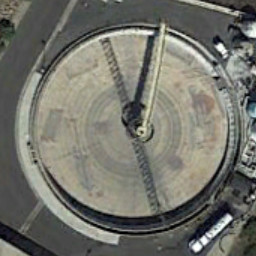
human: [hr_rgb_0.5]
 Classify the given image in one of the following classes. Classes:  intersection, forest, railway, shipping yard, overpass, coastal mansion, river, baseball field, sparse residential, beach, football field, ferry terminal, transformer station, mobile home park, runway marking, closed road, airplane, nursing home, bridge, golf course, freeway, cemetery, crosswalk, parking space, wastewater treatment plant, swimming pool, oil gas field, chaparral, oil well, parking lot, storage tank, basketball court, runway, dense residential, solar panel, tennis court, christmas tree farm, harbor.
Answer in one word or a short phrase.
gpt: wastewater treatment plant